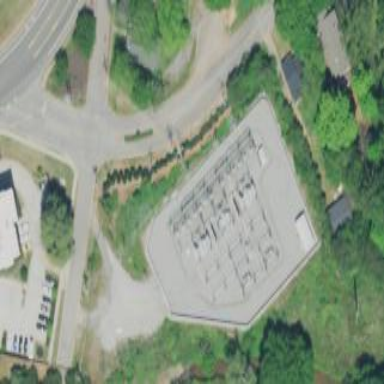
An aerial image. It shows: Distribution power substation secured by fence.